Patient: sex M, age 72
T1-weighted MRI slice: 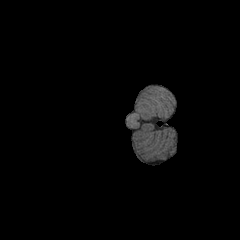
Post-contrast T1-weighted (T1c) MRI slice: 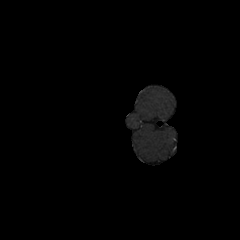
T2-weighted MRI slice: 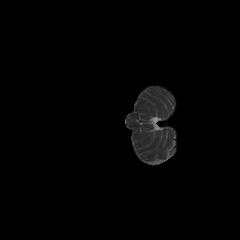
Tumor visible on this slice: no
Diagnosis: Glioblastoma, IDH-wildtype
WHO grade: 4